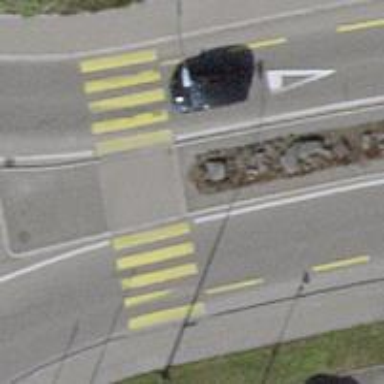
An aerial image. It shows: Footway with asphalt surface and zebra crossing.